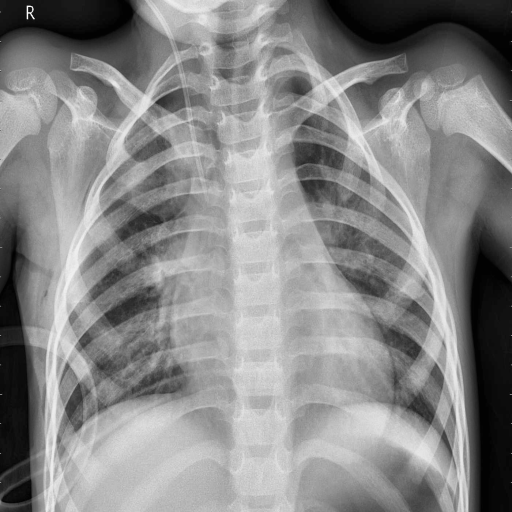
Finding: PNEUMONIA